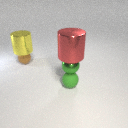
large red metal cylinder above small green metal sphere